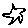
Label: star